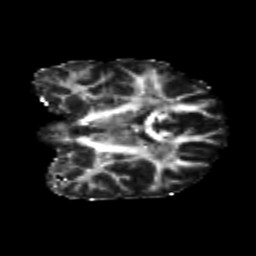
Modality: FA
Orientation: coronal
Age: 22
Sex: male
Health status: healthy
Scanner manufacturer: philips
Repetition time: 7.478 s
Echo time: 0.08753 s